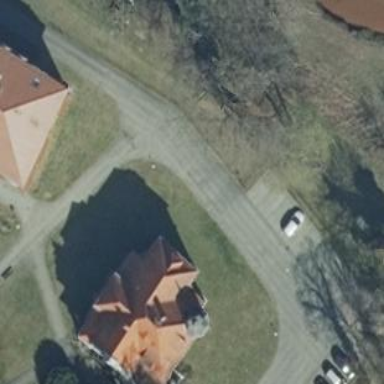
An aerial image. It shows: Building with brown roof.